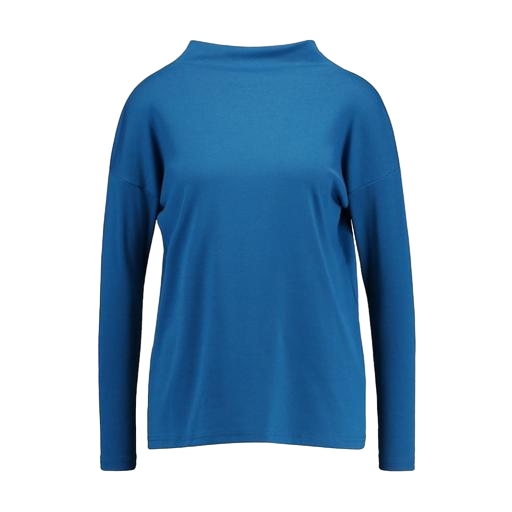
blue oversized roll-neck top, blue high-neck top, high-neck top, white background